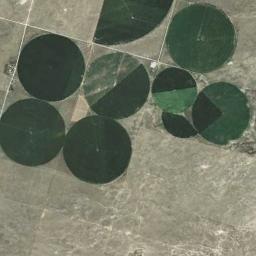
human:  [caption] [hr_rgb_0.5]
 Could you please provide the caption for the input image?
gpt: Several dark green circular farmlands and several fan-shaped farmlands are surrounded by wasteland .

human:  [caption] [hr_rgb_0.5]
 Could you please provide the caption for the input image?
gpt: The round field is in the square .

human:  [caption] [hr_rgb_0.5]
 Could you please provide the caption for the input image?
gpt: Some deep green circle farmland are in the bare land .

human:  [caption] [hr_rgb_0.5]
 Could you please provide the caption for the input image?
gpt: Few green circular fields .

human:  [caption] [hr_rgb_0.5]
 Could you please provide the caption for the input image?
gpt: There are some green circular farmlands of different sizes .